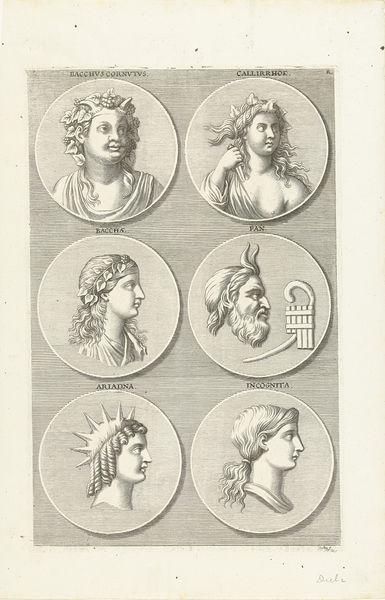
Titel: Zes munten met portretten van mythologische figuren: letter R
Künstler: Richard Collin
Standort: Amsterdam
Institution: Rijksmuseum
Schlagwörter: köpfe, profil, portrait, kreis, grafik, graphik, figuren, buch, druck, druckgraphik, druckgrafik, radierung, seite, kreise, mythologie, portraits, darstellung, buchdruck, antik, götter, bacchus, griechisch, pan, griechenland, sechs, klassik, panflöte, griechische mythologie, zeichnungen, ariadne, medaillen, ariadna, incognita